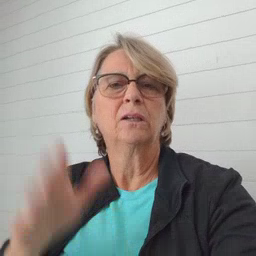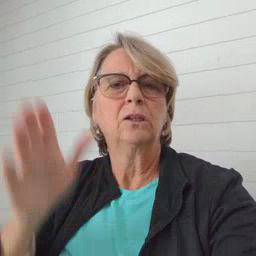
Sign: any